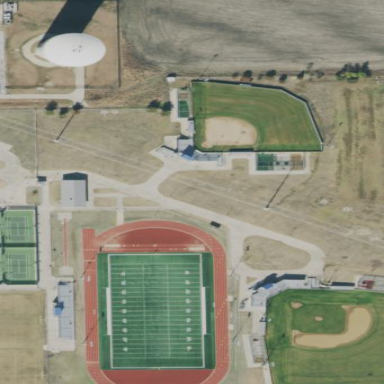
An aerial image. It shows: Athletics track located on leisure land.